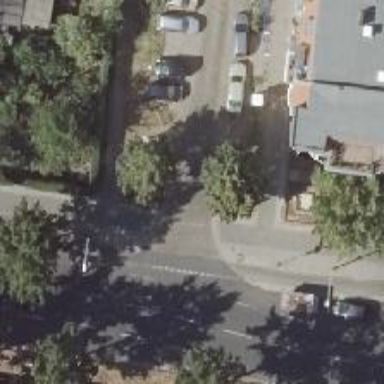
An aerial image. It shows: Residential road with separate sidewalks. There is parallel on-street parking on the right side and perpendicular on-street parking on the left side.